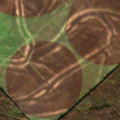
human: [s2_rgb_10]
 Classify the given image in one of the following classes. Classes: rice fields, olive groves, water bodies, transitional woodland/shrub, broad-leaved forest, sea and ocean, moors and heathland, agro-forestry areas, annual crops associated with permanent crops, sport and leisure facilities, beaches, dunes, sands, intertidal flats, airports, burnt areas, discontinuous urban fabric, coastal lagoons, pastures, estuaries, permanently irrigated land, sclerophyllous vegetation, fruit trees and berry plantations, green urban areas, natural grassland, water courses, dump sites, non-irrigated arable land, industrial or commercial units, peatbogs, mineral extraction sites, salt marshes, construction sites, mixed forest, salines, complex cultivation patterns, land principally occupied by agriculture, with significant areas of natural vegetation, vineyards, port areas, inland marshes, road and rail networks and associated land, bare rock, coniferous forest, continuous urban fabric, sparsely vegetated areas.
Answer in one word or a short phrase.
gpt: non-irrigated arable land, broad-leaved forest